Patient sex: M
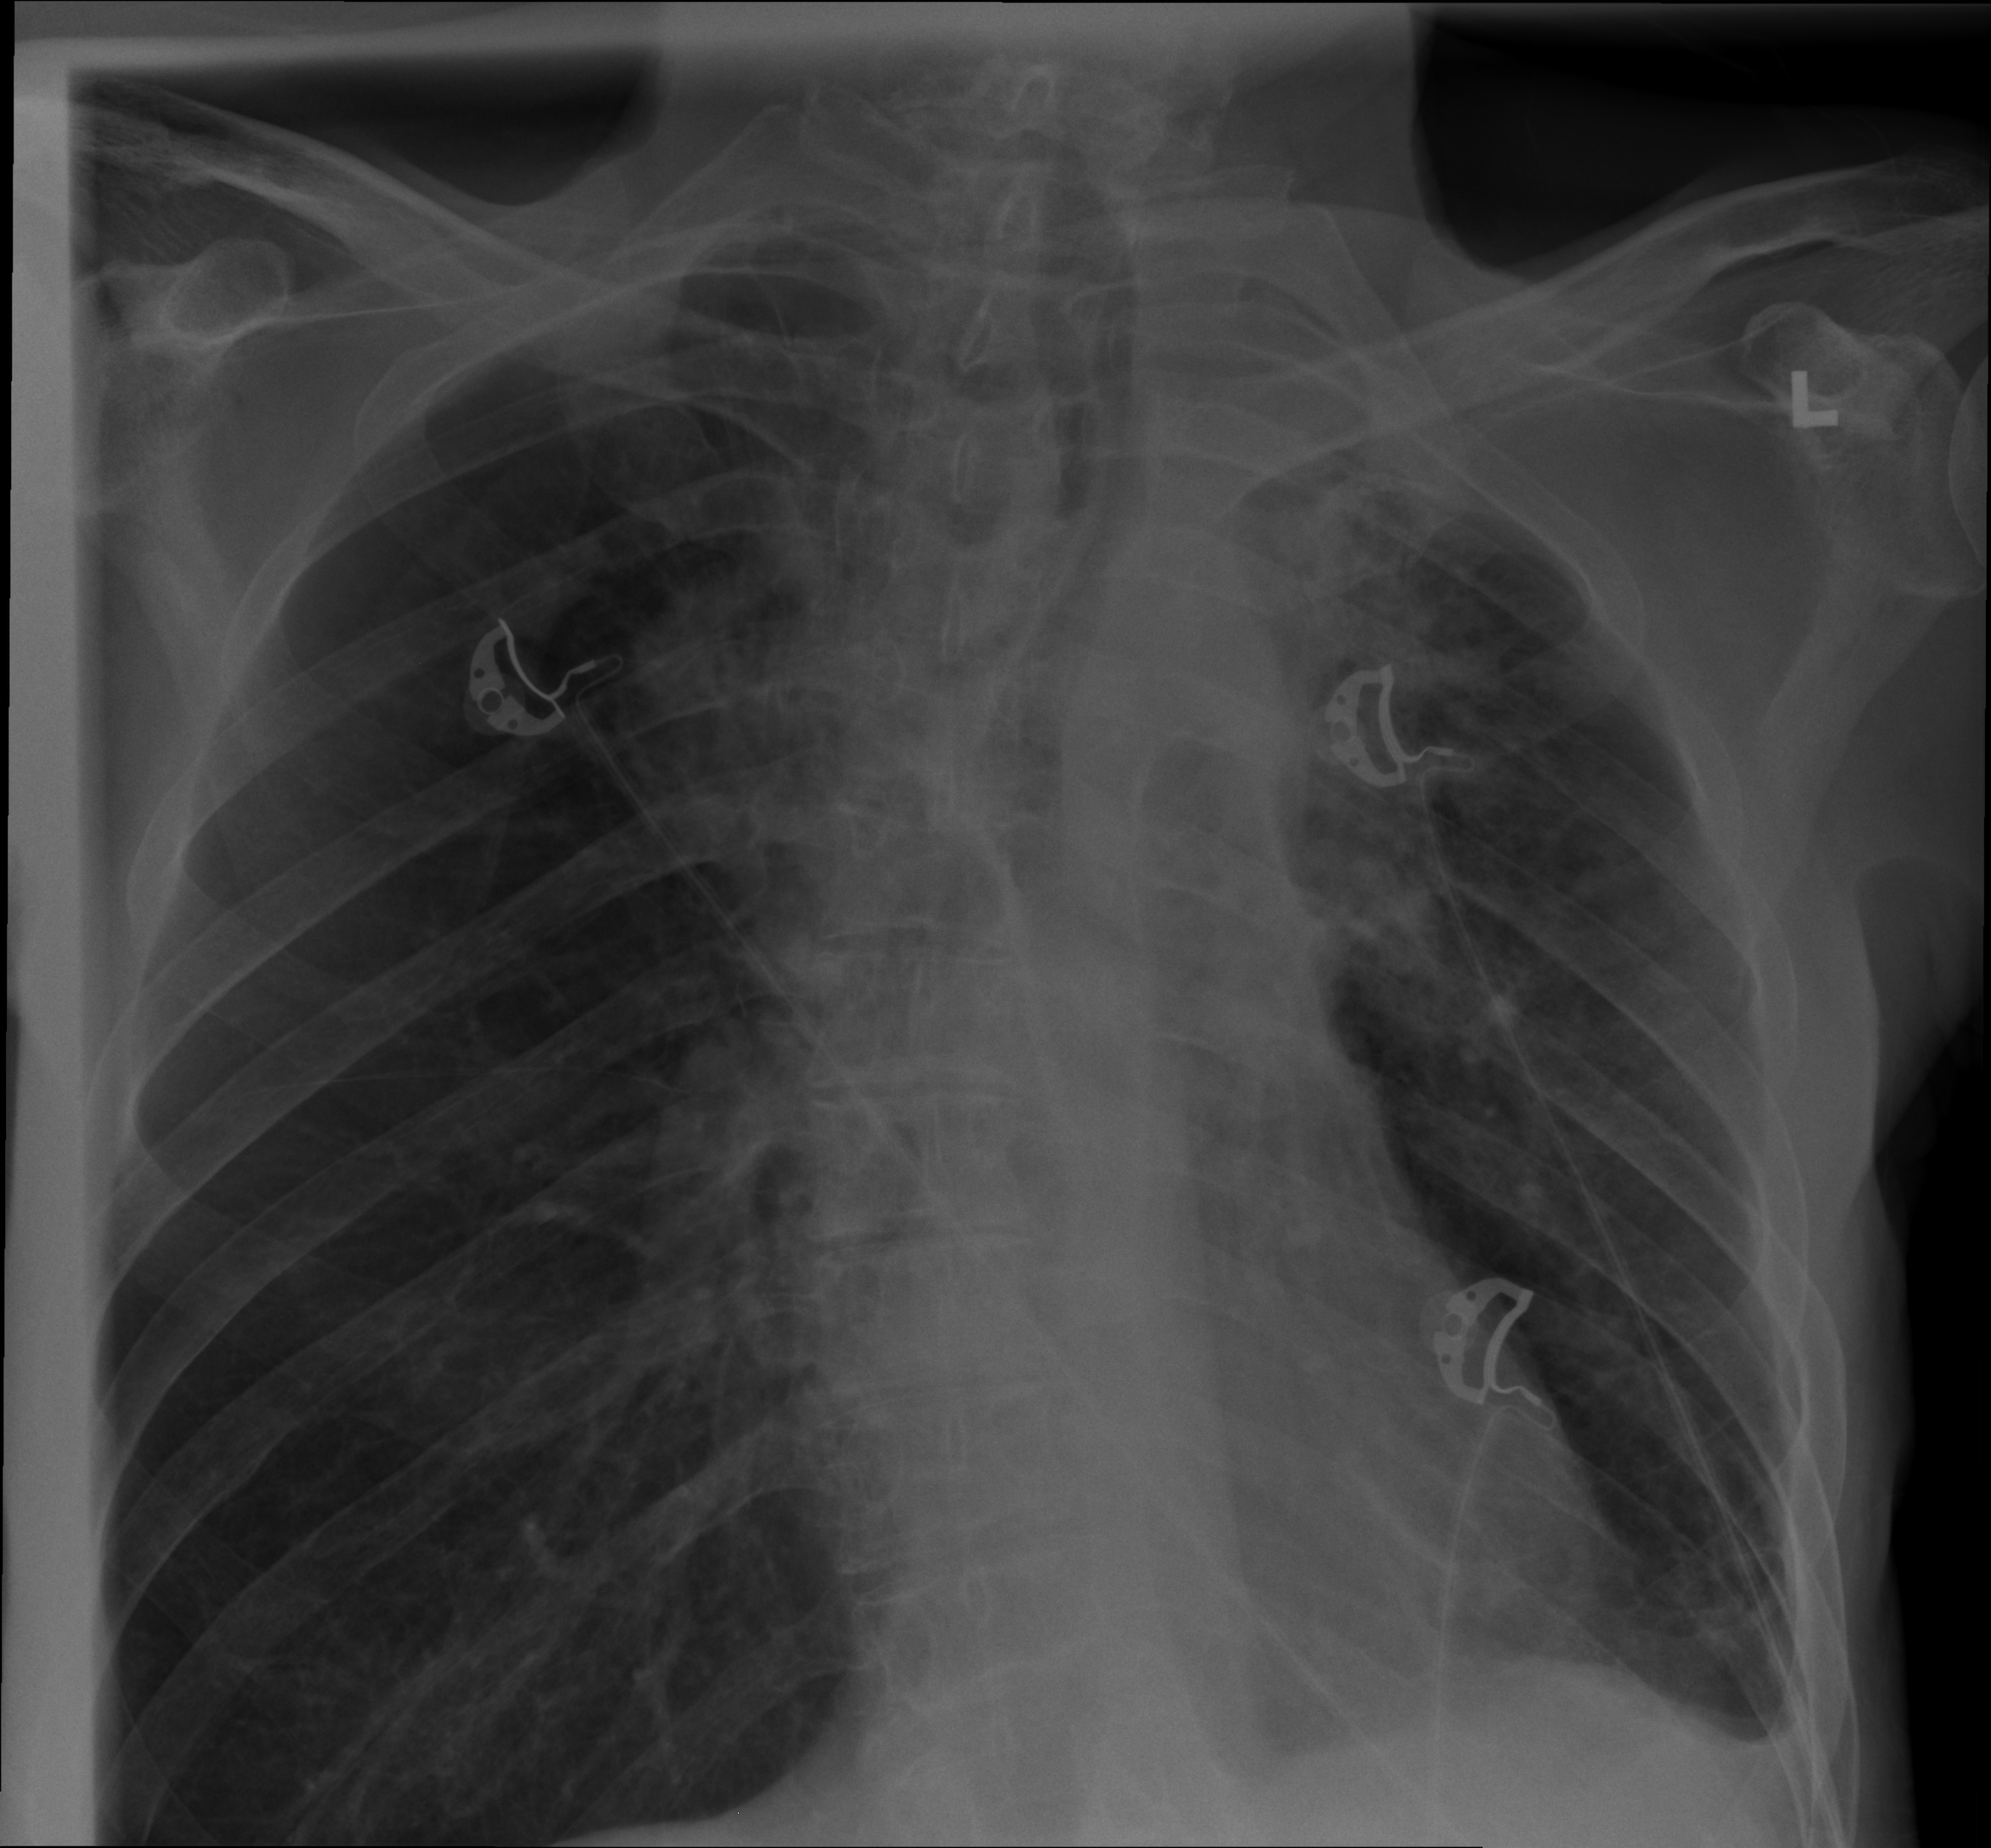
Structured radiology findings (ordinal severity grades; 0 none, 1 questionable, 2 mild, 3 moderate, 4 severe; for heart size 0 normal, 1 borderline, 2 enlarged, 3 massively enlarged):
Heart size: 0
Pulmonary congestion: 0
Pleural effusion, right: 0
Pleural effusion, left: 2
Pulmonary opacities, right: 2
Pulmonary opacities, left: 2
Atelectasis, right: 2
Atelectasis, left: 2